Interaction volume radius: 5 \u00c5
Interaction volume height: 10 \u00c5
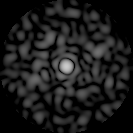
Disorder parameter: 0.7421